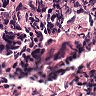
Metastatic tissue present: no